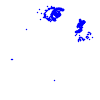
Particle: electron